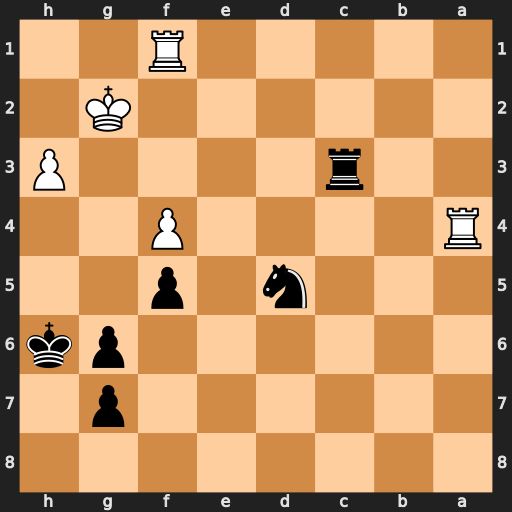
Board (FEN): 8/6p1/6pk/3n1p2/R4P2/2r4P/6K1/5R2
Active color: b
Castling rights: -
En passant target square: -
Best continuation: Ne3+ Kf2 Nxf1